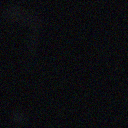
Screen state: off